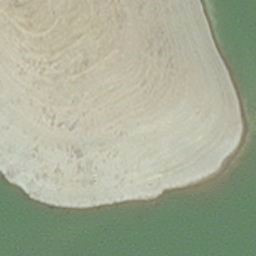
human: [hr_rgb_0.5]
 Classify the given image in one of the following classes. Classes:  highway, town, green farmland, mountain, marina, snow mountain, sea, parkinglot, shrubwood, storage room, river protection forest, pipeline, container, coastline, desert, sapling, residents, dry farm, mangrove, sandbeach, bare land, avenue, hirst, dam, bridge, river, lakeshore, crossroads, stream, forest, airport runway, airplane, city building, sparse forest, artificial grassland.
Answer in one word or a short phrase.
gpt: hirst